Field crop: maize
Growth stage: 2
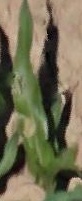
Species: maize